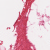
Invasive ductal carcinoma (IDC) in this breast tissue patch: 0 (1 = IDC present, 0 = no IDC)